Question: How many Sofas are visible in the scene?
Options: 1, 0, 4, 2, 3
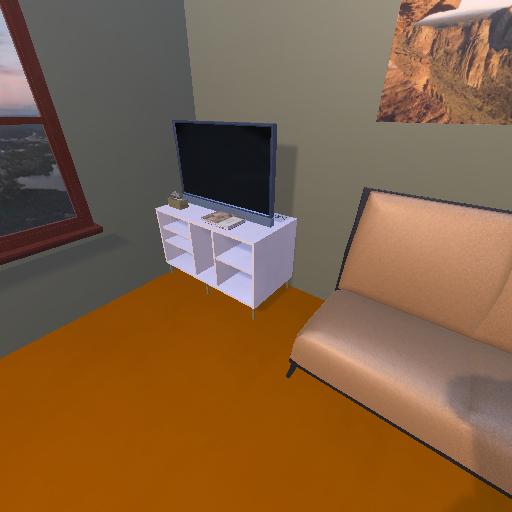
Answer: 1